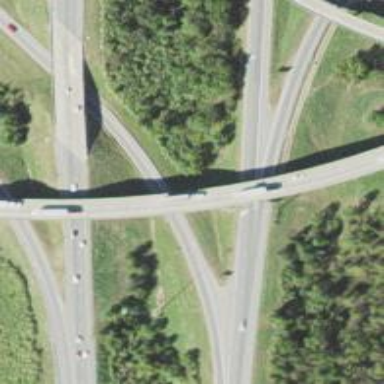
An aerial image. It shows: Motorway junction.